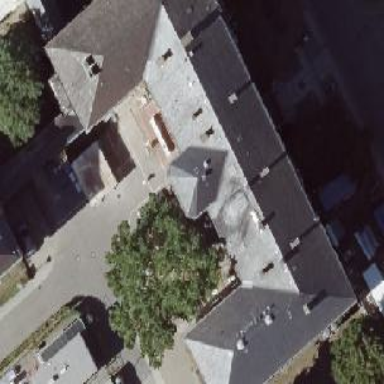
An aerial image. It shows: View of roof edge.